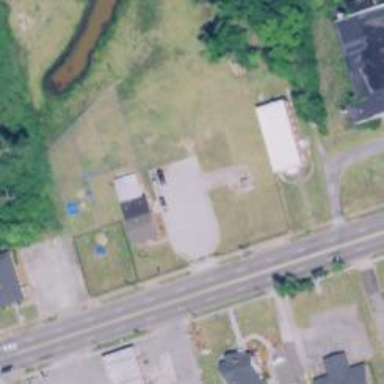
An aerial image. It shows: Veterinary facility.